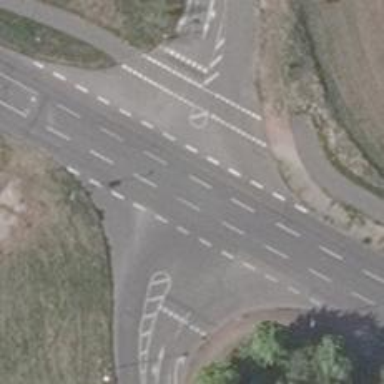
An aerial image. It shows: Road with traffic signals.